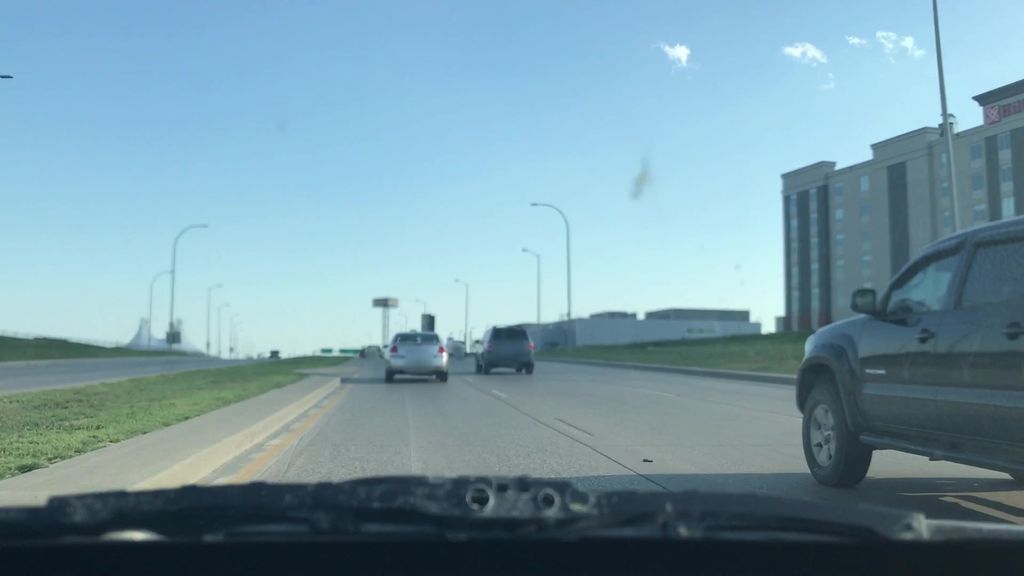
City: winnipeg